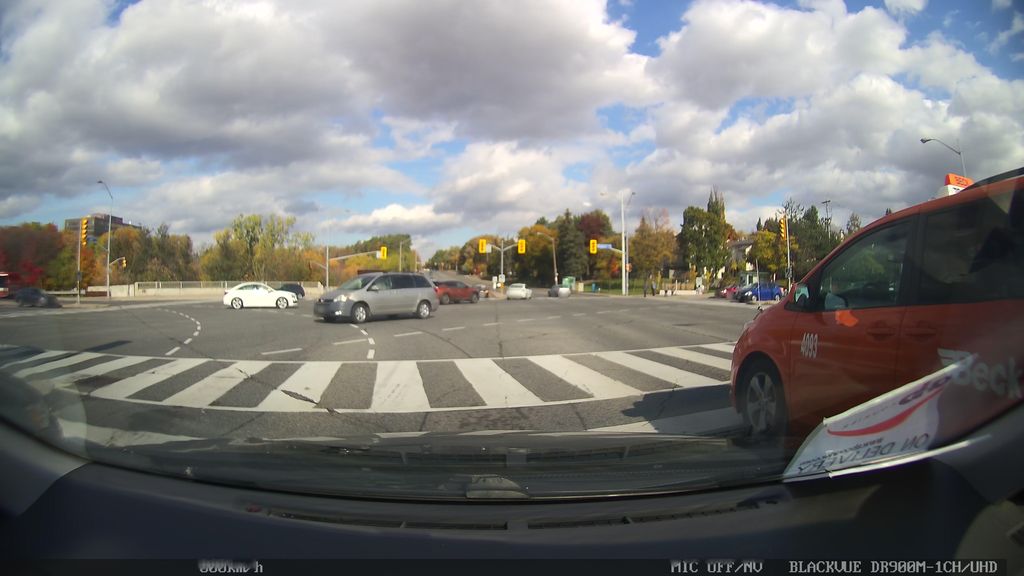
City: toronto